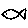
Label: fish